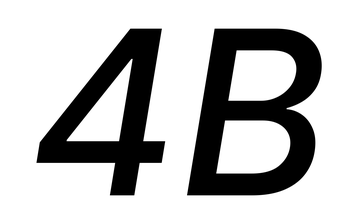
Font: Inter-Italic_Medium_Italic